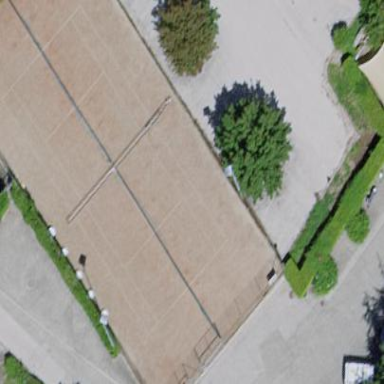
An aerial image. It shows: Tennis court in leisure pitch.